Question: I'm using History.js for jQuery in the following way (v1.7.1, html4+html5 bundle)
preparation at the the top of my js file:
'''
(function(window,undefined){
// Prepare
var History = window.History; // Note: We are using a capital H instead of a lower h
if ( !History.enabled ) {
// History.js is disabled for this browser.
// This is because we can optionally choose to support HTML4 browsers or not.
return false;
}
// Bind to StateChange Event
History.Adapter.bind(window,'statechange',function(){ // Note: We are using statechange instead of popstate
var State = History.getState(); // Note: We are using History.getState() instead of event.state
History.log(State.data, State.title, State.url);
});
})(window);
'''
then further down in my code:
'''
$foo.click(function(e) {
e.preventDefault();
History.pushState({}, "", "?" + bar);
});
'''
basically what I want to achieve is, every time certain items are clicked, the querystring '"?" + bar' is appended to the url and the pushState stores it in the browser history. This works perfectly fine in FF latest but when testing it in IE7, the following alert-like message appears:

the url in the popup is the one I'm expecting, even though in the browser it appears as
'''
http://www.foobar.com/.../#?Fixed
'''
that is, with an extra hash. what worries me, though, is the error message - any clues?
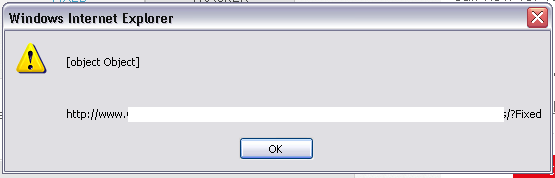
Answer: Just for the records, if anyone happens on this page again - I've isolated the script and the error didn't happen anymore. After a long and tedious testing, I discovered that it was caused by a clash with a proprietary jquery plugin, and fixed it.